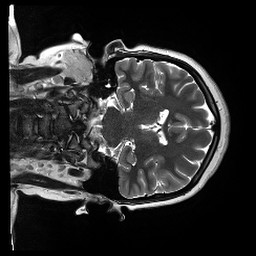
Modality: T2w
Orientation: coronal
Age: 20
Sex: female